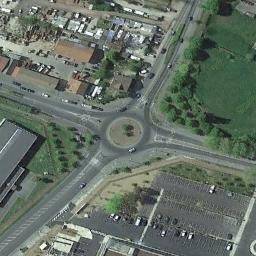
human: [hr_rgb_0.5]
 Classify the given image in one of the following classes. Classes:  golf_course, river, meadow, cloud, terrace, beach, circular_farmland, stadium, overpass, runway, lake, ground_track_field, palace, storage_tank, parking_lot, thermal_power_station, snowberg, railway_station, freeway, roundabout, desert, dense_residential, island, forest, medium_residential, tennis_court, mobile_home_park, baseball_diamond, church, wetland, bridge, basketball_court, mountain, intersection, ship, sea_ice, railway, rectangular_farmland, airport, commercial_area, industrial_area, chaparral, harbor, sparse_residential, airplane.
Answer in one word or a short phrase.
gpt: roundabout